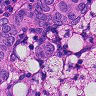
Metastatic tissue present: yes